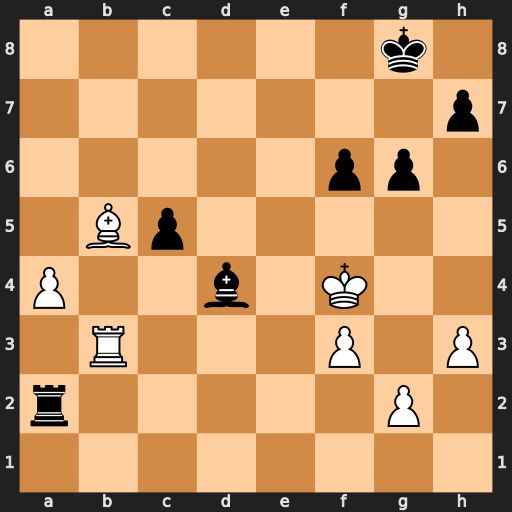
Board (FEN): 6k1/7p/5pp1/1Bp5/P2b1K2/1R3P1P/r5P1/8
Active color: w
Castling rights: -
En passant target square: -
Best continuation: Bc4+ Kf8 Rb8+ Ke7 Rb7+ Kd6 Bxa2